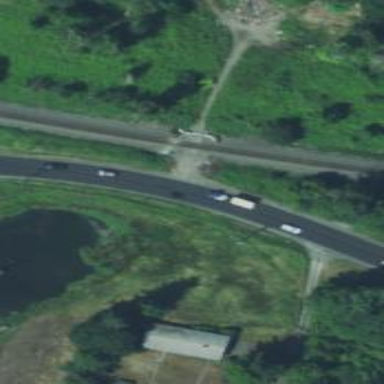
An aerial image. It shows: Railway crossing.